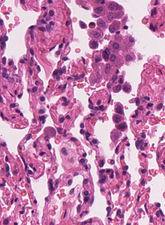
Tumor epithelial tissue: no
Tumor-associated stroma tissue: no
Normal tissue: yes